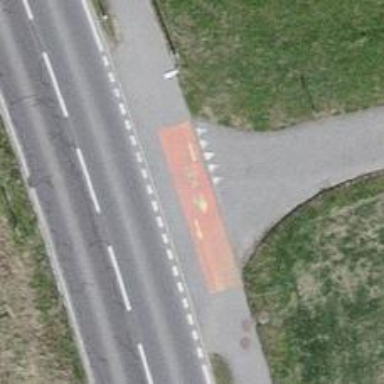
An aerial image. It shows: Marked road crossing.